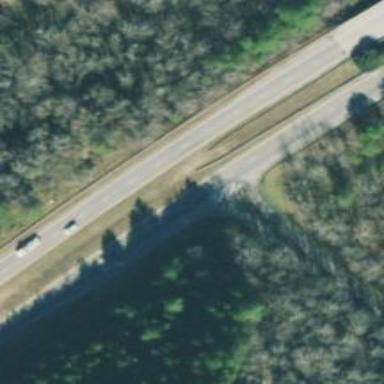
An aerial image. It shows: Asphalt road designated as trunk highway.